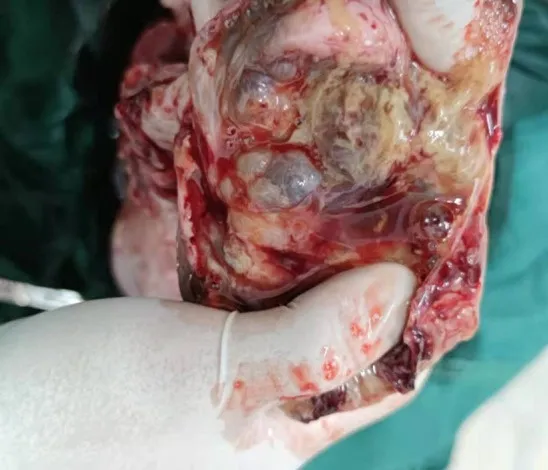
Macroscopic appearance of tumor.
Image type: medical_photograph (other_medical_photograph)